Field crop: tomato
Growth stage: 1
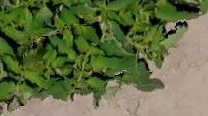
Species: tomato